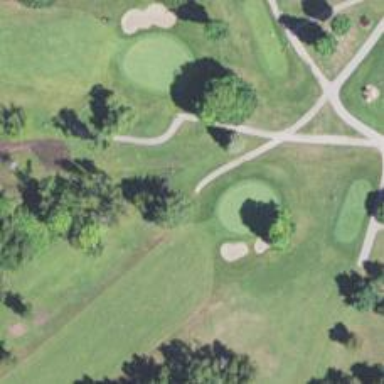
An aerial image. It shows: Service road used as golf cart path.